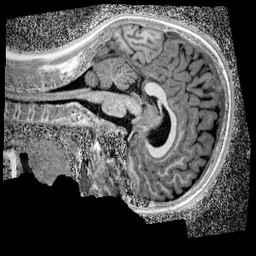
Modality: UNIT1_denoised
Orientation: sagittal
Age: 11
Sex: male
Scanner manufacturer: siemens
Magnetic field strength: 3 T
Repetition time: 4 s
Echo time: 0.00299 s